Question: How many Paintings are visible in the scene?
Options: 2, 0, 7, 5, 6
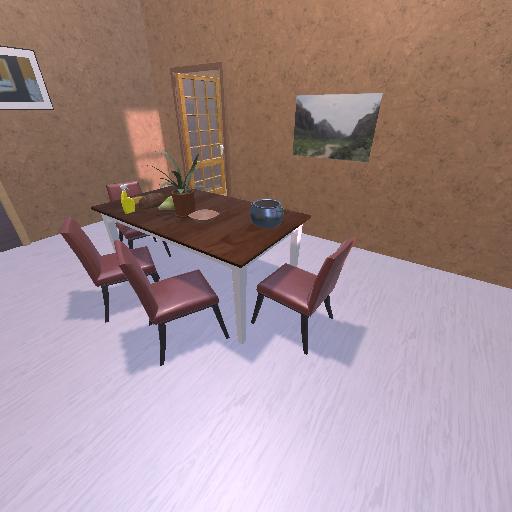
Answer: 2